Question: I have attempted to crop image from a Bitmap using YuvImage like this:
'''
Bitmap bitmap=params[0];
ByteArrayOutputStream bos=new ByteArrayOutputStream();
bitmap.compress(Bitmap.CompressFormat.JPEG, 100, bos);
byte[] data=bos.toByteArray();
//bos=null;
YuvImage yuvImage=new YuvImage(data, ImageFormat.NV21, bitmap.getWidth(), bitmap.getHeight(),null);
bos=new ByteArrayOutputStream();
boolean isCropped=yuvImage.compressToJpeg(rect, 100, bos);
if(isCropped)
data=bos.toByteArray();
bitmap=BitmapFactory.decodeByteArray(data, 0, data.length);
return bitmap;
'''
This causes the resulting image
Is there an alternate approach in order to crop and save the image without using the 'Intent'.
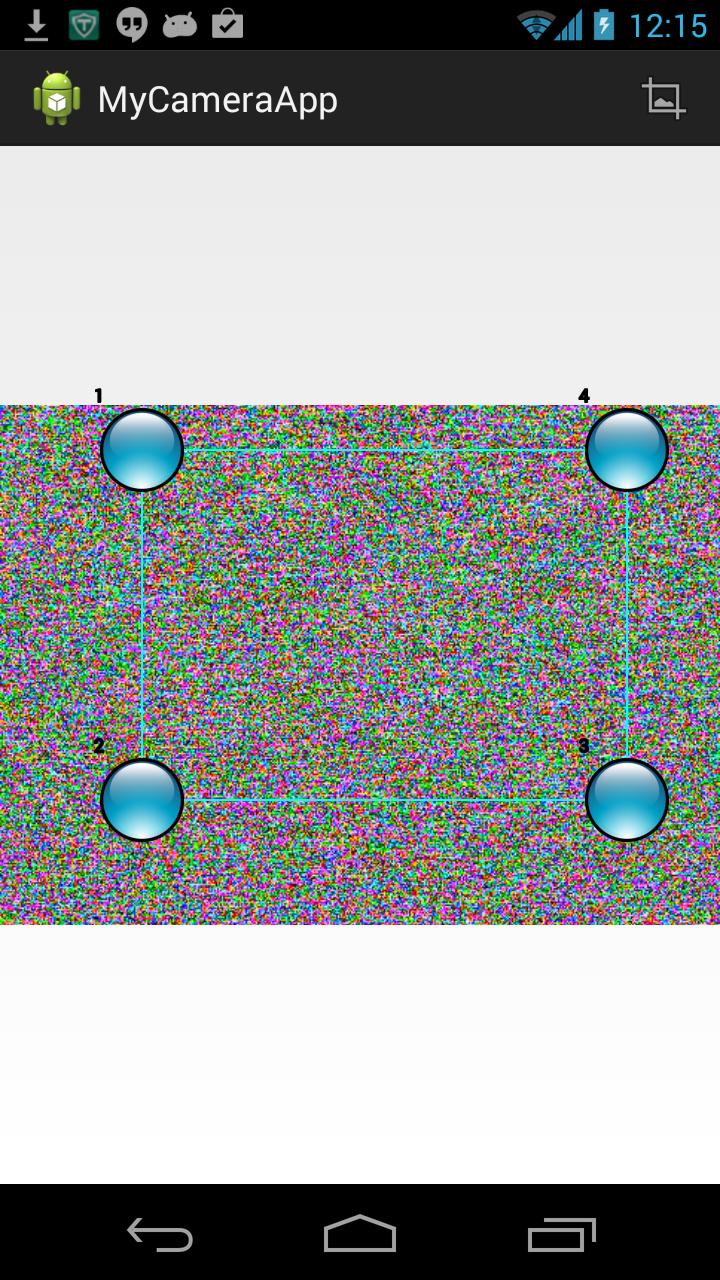
Answer: You consider Bitmap.CompressFormat.JPEG as ImageFormat.NV21 which shouldn't be true.